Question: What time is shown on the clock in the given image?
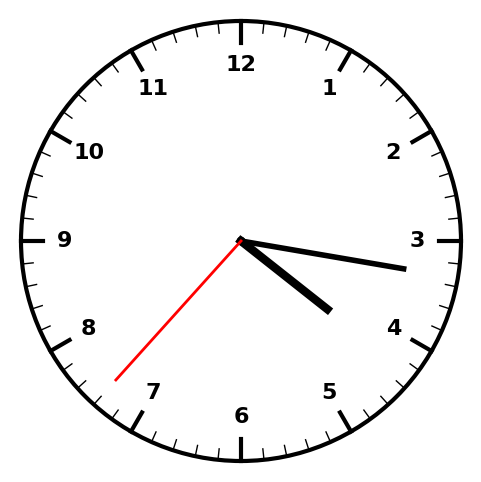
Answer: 04:16:37